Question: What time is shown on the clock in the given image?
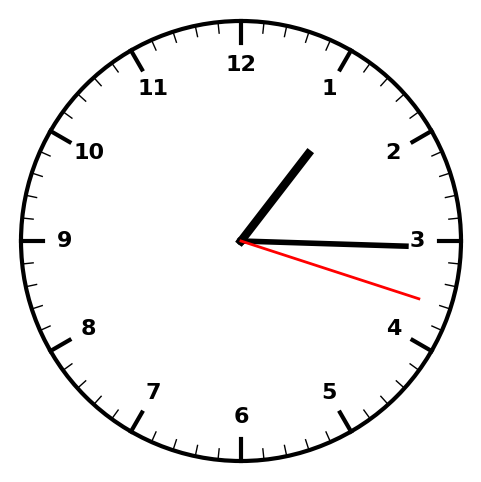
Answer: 01:15:18